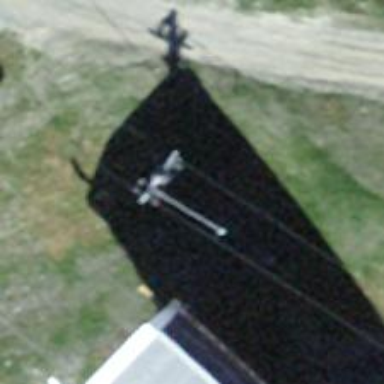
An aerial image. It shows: Pylon for aerialway.